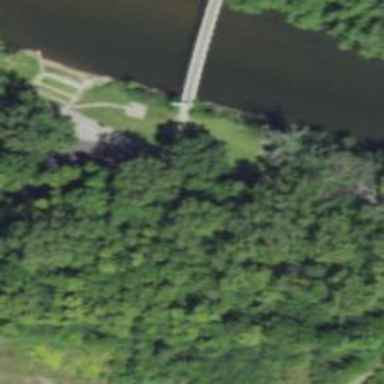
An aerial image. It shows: Footway road on suspension bridge.